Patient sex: F
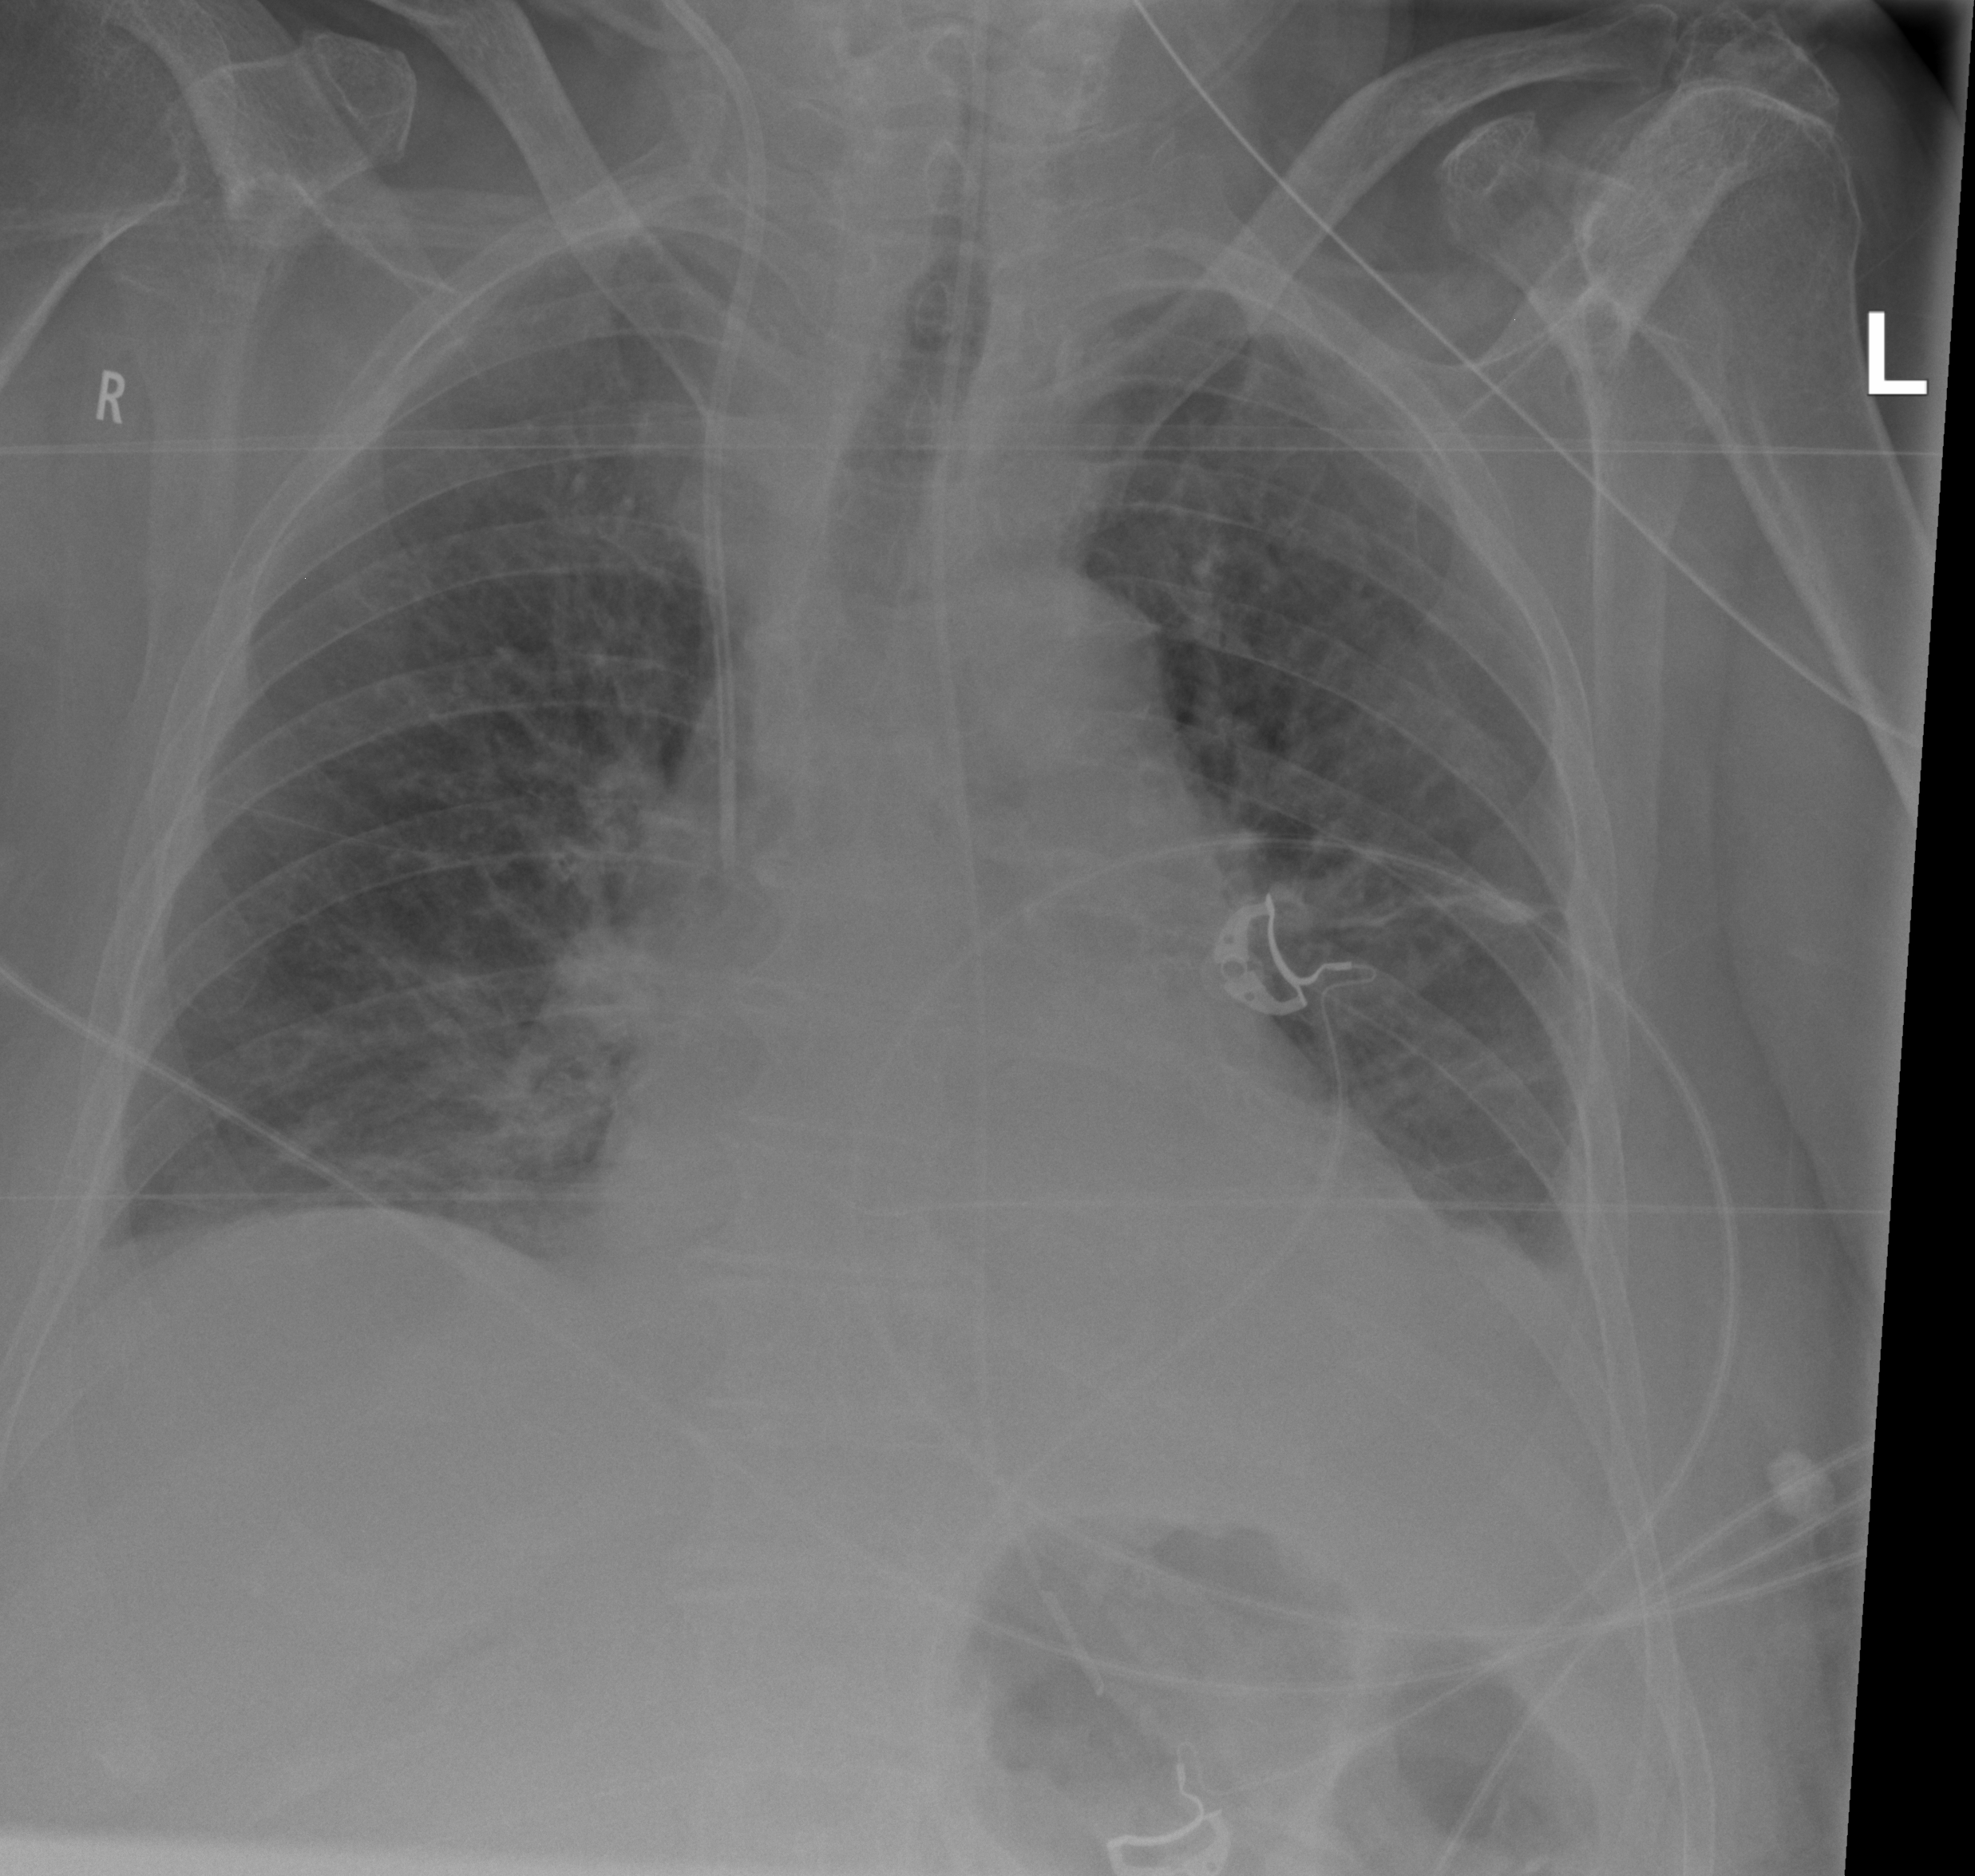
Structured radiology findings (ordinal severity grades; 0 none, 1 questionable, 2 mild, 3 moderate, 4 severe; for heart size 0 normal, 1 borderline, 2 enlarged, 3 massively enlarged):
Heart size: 1
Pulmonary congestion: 1
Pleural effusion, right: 0
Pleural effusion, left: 2
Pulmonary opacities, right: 1
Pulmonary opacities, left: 1
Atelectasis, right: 2
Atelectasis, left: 2